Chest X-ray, AP view. Patient: 51 years old, sex F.
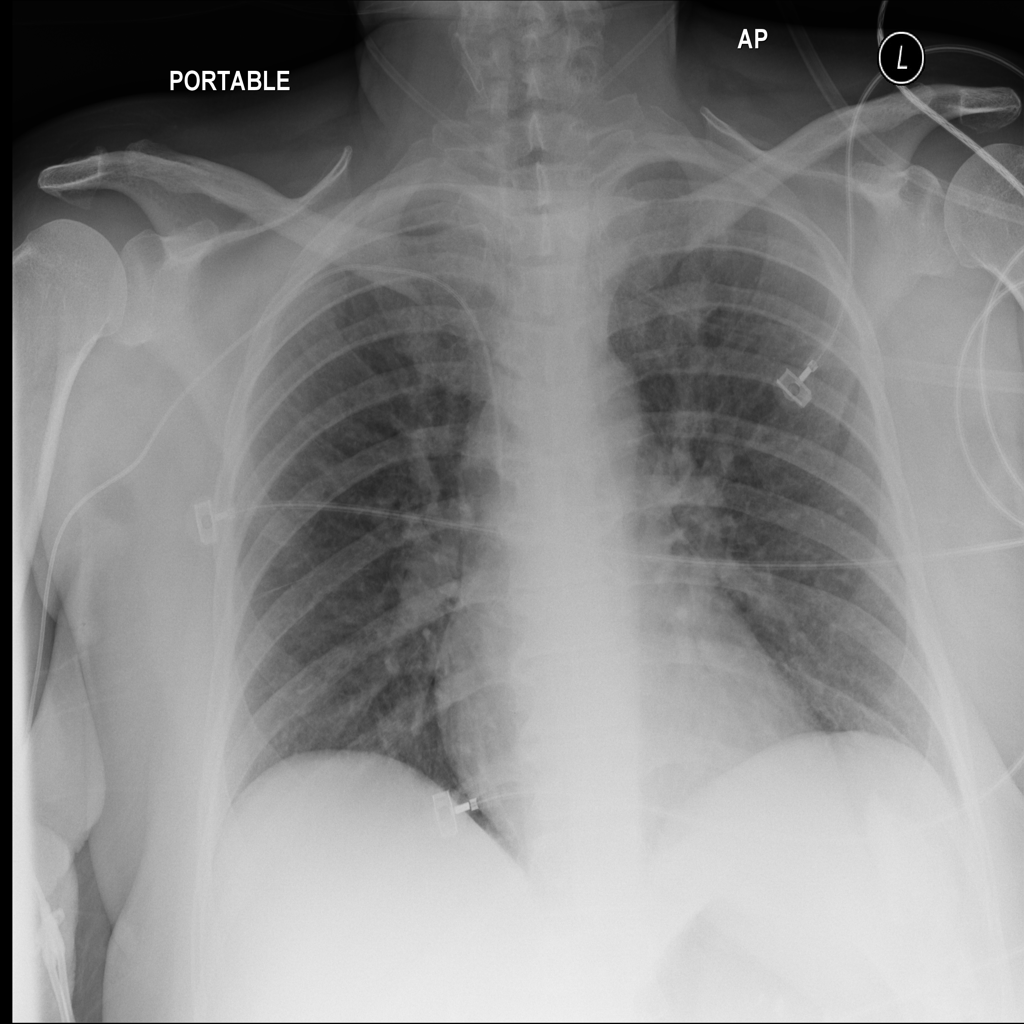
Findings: No Finding